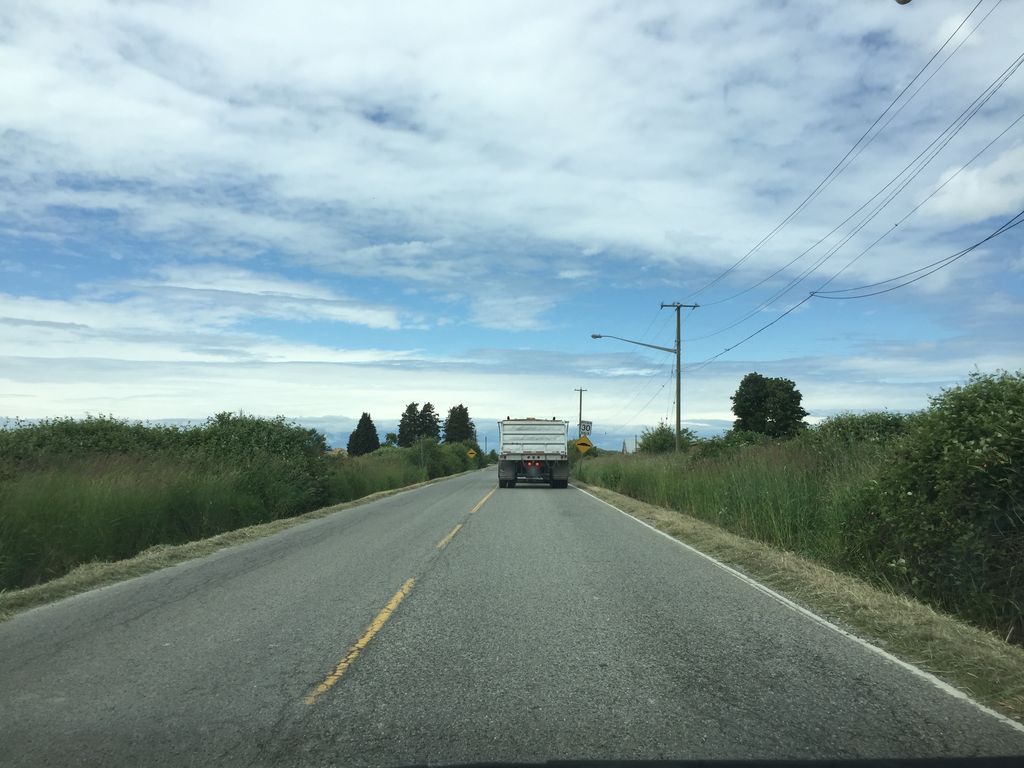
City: vancouver